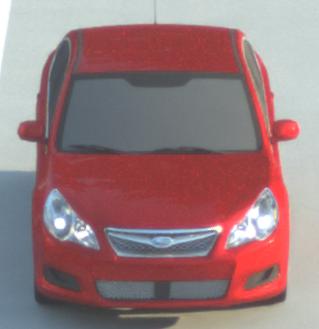
Make: Subaru
Model: Legacy 2.0R
Detailed model: Legacy (IV) Limousine
Model produced from: 2007/09
Model produced until: 2008/10
Doors: 4
Color: red
Road condition: dry road
Daytime: sunrise or sunset
Contrast: medium contrast